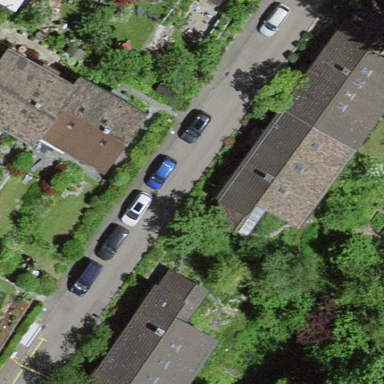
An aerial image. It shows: Semidetached house.